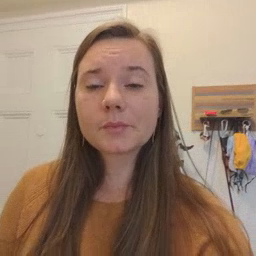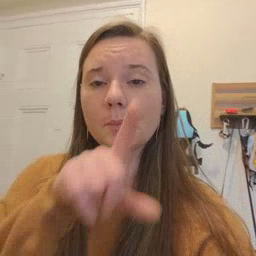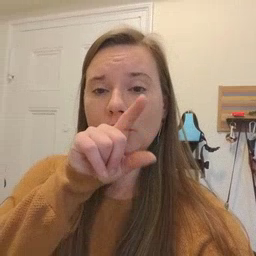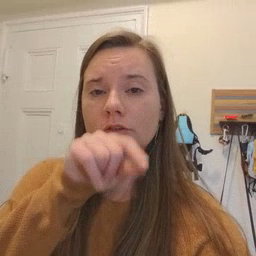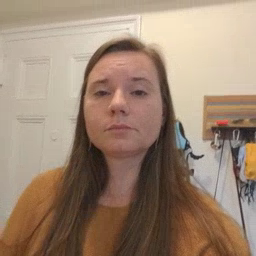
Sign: bird